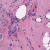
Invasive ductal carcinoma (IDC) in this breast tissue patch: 1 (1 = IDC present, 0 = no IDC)